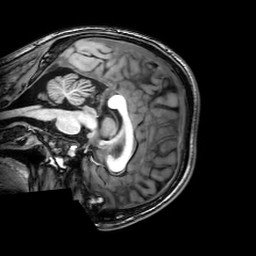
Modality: T1w
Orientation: sagittal
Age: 20
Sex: female
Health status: healthy
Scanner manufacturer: philips
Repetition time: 0.00821 s
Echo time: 0.00376 s